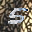
Label: 5